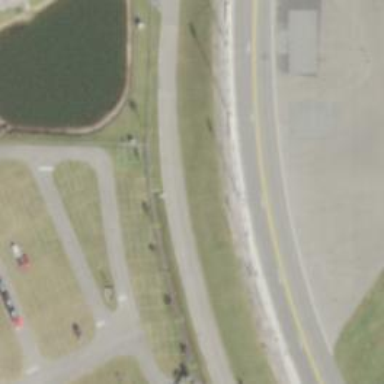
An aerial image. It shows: Asphalt raceway with embankment for motor sports.